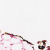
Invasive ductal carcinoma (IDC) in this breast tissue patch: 0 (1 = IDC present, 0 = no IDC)